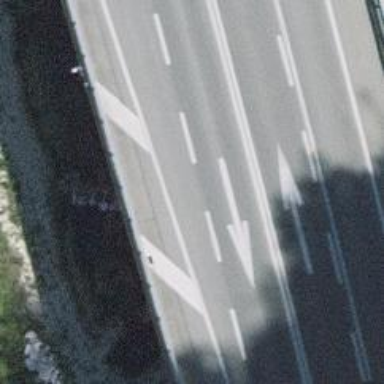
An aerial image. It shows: Motorway junction.